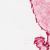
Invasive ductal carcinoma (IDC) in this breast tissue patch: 0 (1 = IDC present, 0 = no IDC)